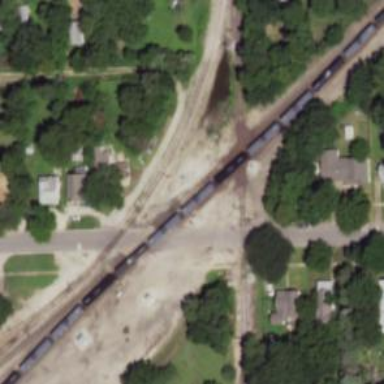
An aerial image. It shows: Railway crossing.